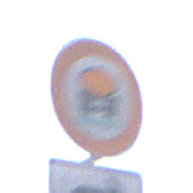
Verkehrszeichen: VerbotFahrzeugeWassergefaehrdenderLadung
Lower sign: RichtungsangabeDurchPfeile5
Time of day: MorningAfternoon
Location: Outdoor (Nature)
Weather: Clear
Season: NotSpecified
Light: Natural